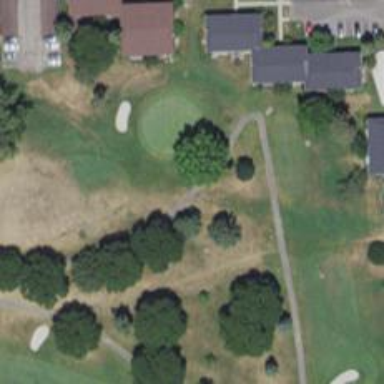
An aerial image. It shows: Footway that resembles golf path.